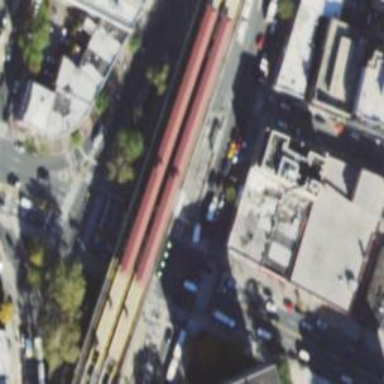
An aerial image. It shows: Bridge with platform for public transport and railway.